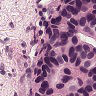
Metastatic tissue present: yes